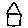
Label: house